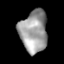
Tissue: lung
Cell type: Epithelial cells
Senescence score: 0.2285
Nuclear area (px): 1115
Mean DAPI intensity: 157.19